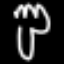
Label: fork